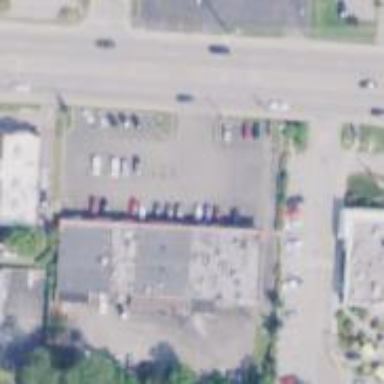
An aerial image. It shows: Convenience shop.